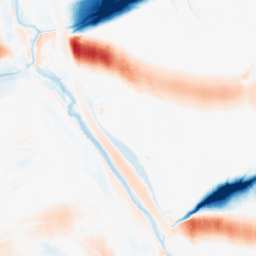
Category: morphological
Decomposition family: morphological_ellipse
Decomposition parameters: operation: average
width: 50
height: 10
Upsampling method: sinc_hamming
Upsampling parameters: scale: 4
kernel_size: 8
Upsampling scale: 4